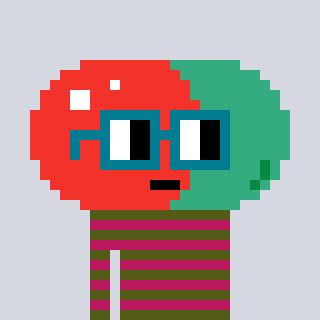
a pixel art character with square dark green glasses, a pill-shaped head and a darkpink-colored body on a cool background